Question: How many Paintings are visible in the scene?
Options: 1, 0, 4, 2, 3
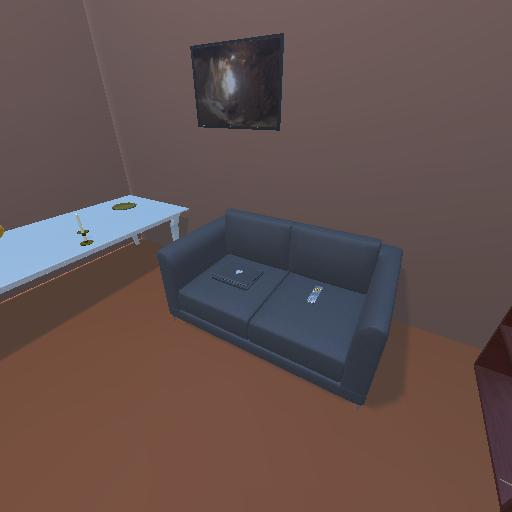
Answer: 1